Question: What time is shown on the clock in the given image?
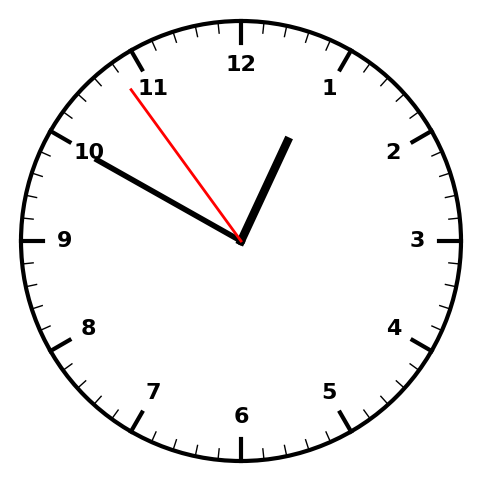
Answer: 12:49:54